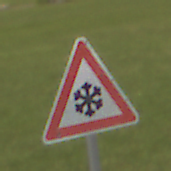
Verkehrszeichen: SchneeOderEisglaette
Umgebung: Outdoor, Suburban
Tageszeit: MorningAfternoon
Wetter: PartlyCloudy
Licht: Natural
Jahreszeit: NotSpecified
Kontrast: HighContrast